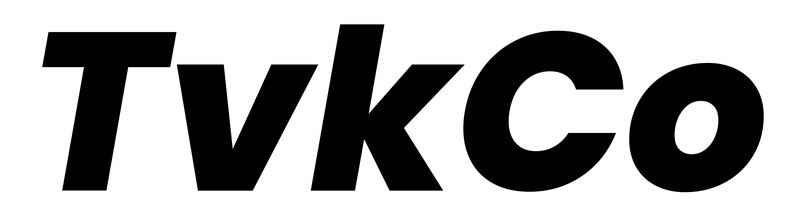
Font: Poppins-ExtraBoldItalic